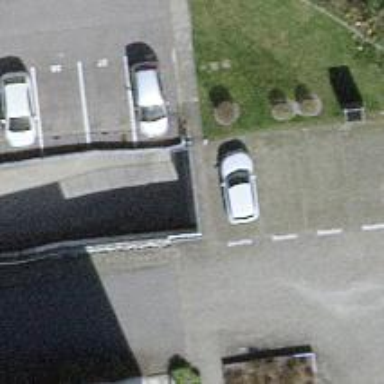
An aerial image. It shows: Parking entrance.